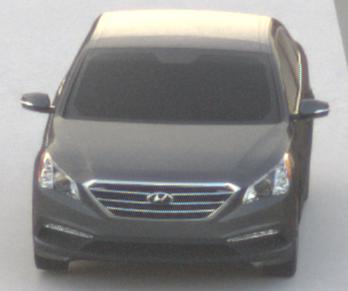
Make: Hyundai
Model: Sonata
Detailed model: Gen. 7
Model produced from: 2015
Model produced until: 2017
Doors: 4
Color: gray
Road condition: dry road
Daytime: sunrise or sunset
Contrast: low contrast